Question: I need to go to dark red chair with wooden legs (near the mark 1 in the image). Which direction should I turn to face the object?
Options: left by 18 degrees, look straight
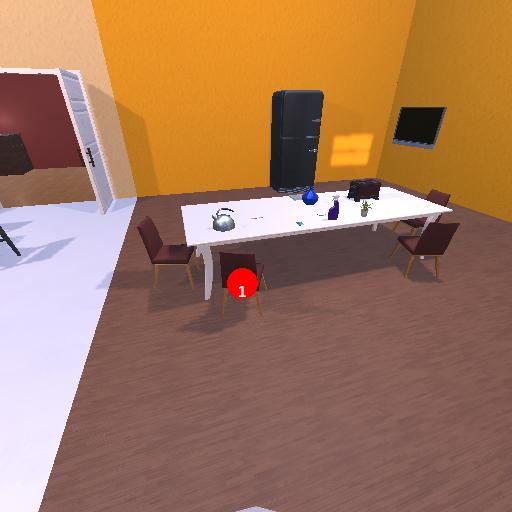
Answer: left by 18 degrees